Question:
In this question I can easily see why a and c are using eBGP. However, why is b and d iBGP instead of OSPF and RIP respectively?
Thanks
Edit: This is an excerpt from Computer Networking by Kurose and Ross.
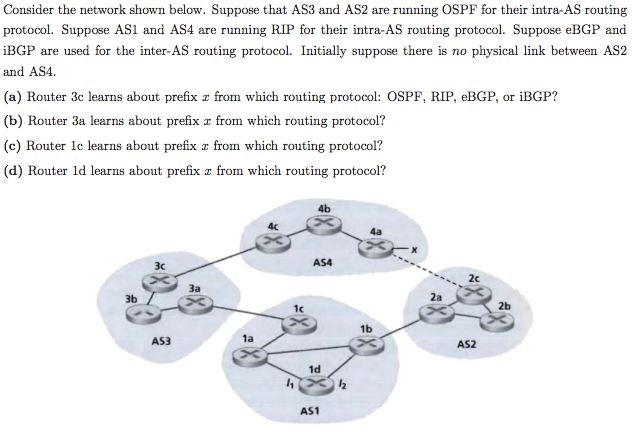
Answer: <URL> should answer all your questions.